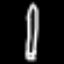
Label: pencil